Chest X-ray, AP view. Patient: 29 years old, sex M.
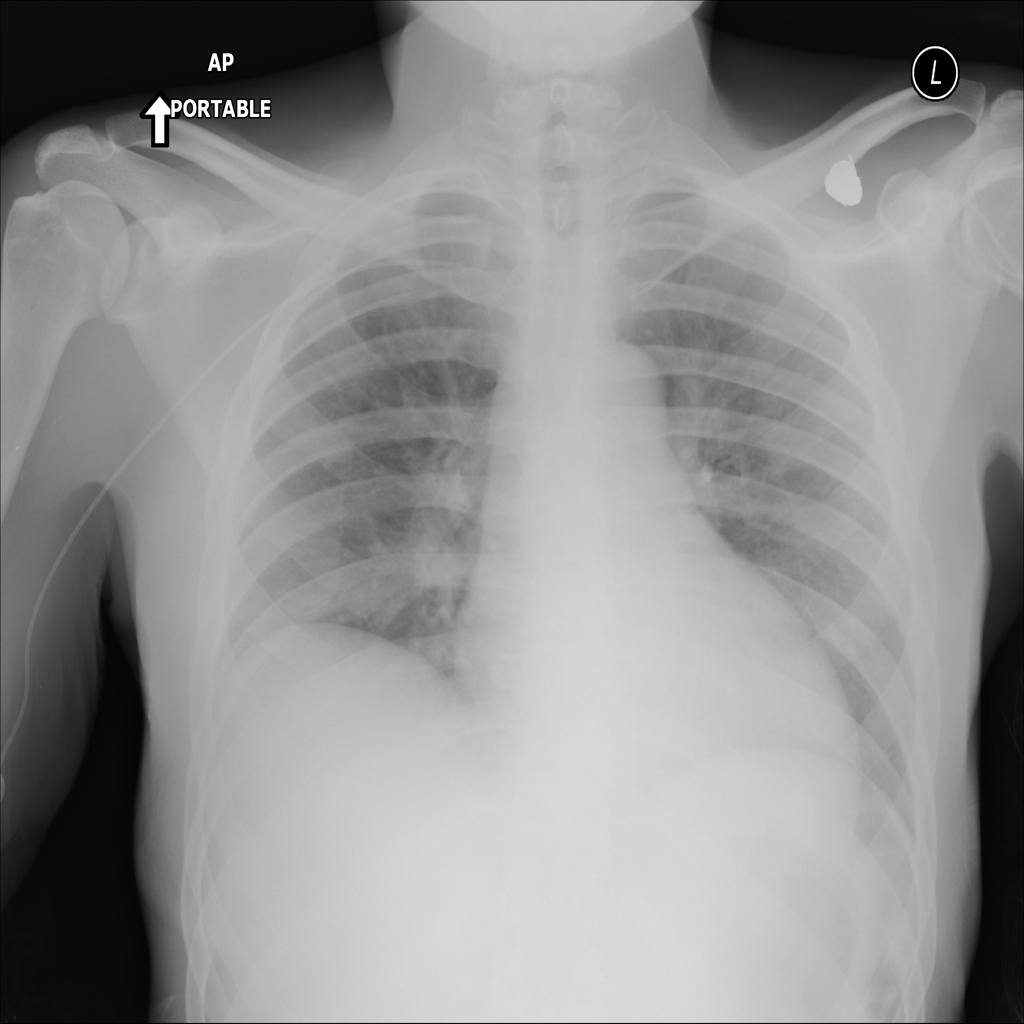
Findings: No Finding